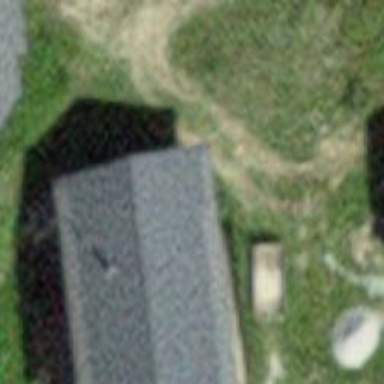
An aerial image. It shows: Part of building.